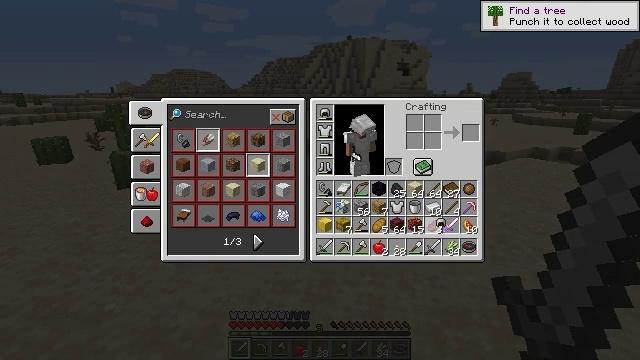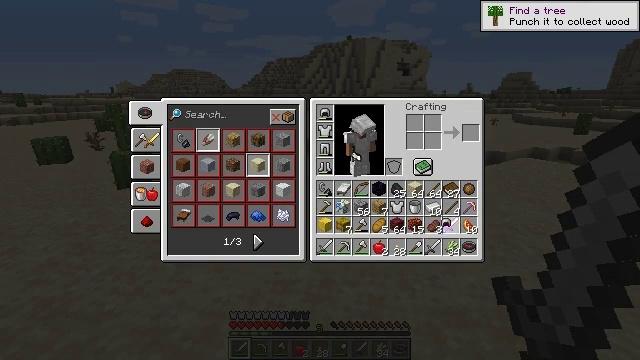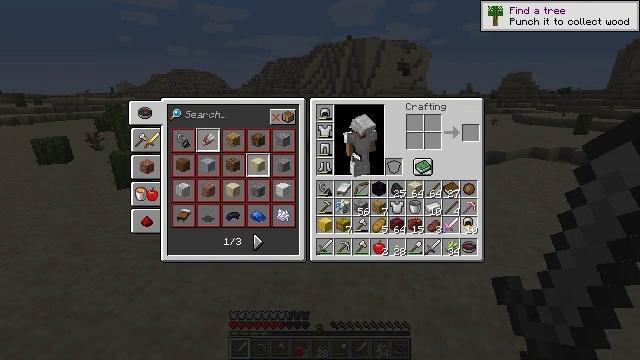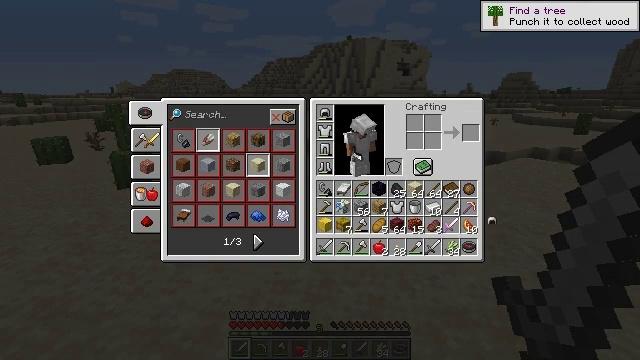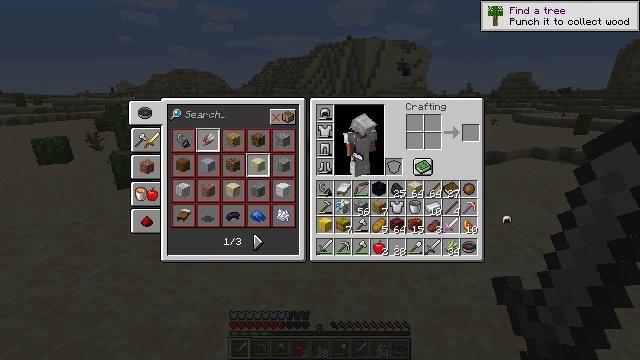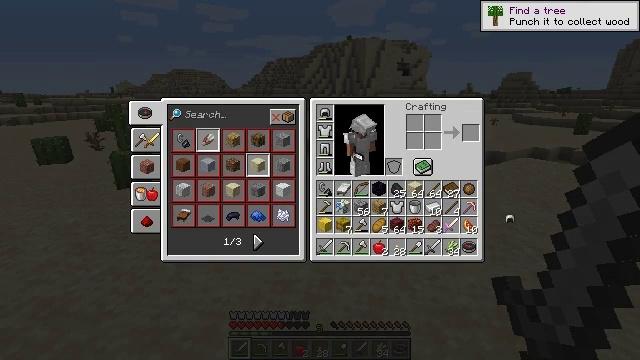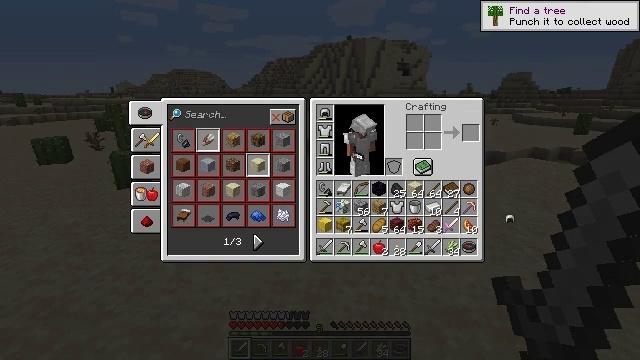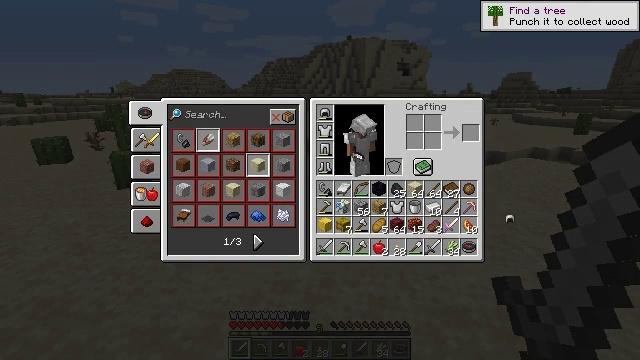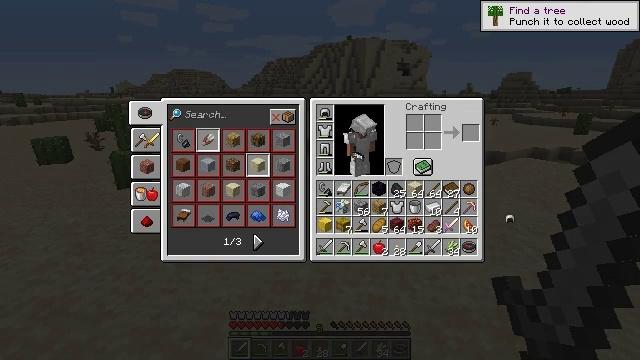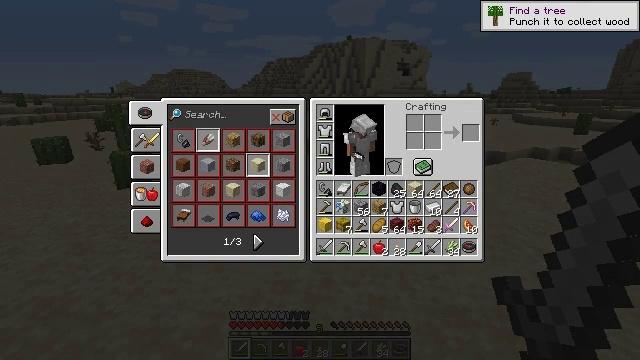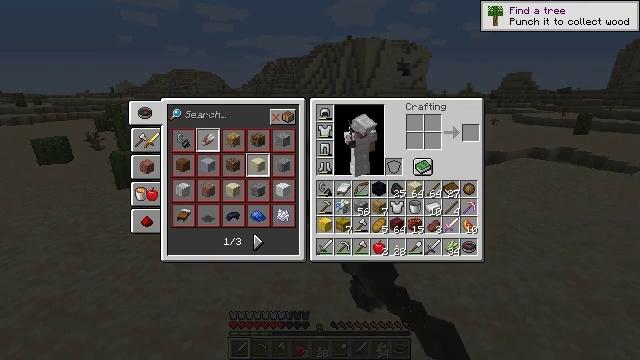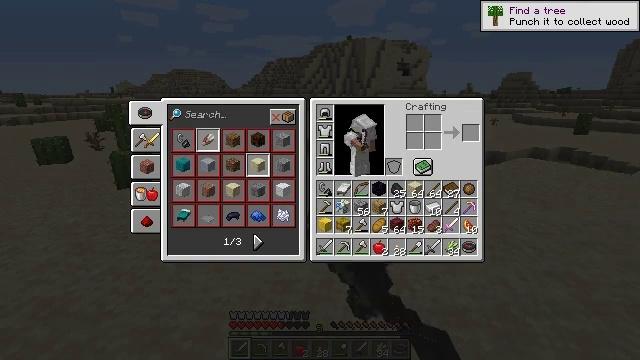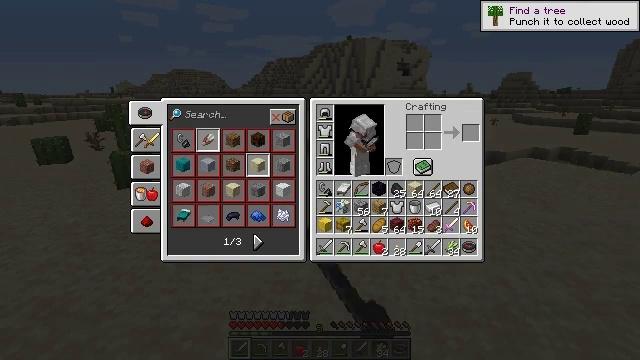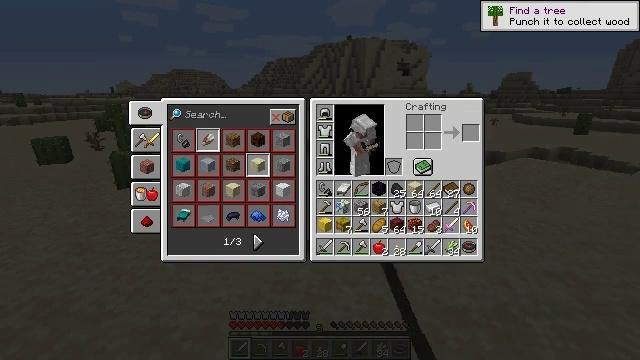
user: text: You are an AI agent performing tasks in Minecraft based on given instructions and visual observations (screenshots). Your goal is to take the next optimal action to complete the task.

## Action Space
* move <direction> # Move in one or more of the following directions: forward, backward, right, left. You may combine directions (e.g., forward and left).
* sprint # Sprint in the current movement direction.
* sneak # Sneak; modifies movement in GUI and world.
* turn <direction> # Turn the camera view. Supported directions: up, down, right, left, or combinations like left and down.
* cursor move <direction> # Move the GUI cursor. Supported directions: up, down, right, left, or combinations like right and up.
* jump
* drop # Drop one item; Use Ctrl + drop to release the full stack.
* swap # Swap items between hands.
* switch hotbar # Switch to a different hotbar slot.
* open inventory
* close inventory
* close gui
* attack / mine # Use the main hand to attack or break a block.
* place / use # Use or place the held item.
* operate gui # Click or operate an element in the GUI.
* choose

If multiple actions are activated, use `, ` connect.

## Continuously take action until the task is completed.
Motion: motion action
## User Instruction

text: Remove an iron helmet from the inventory.
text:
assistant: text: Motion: no_op
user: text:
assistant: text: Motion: turn right
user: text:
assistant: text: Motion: turn right
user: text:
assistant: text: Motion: turn right
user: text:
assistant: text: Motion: no_op
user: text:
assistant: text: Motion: attack / mine
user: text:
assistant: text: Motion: attack / mine
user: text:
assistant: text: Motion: attack / mine
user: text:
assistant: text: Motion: no_op
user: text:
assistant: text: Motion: no_op
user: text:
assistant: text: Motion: no_op
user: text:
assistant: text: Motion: no_op
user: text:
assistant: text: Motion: no_op
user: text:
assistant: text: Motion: no_op